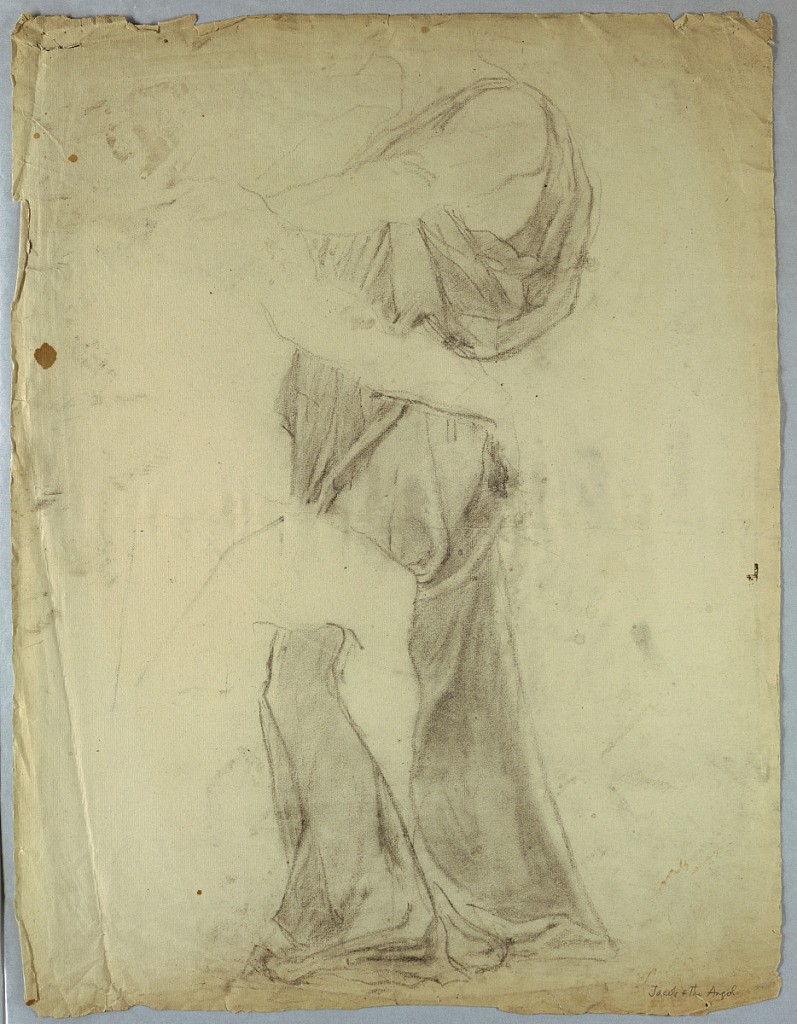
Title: Drapery Study for "Jacob Wrestling with the Angel"
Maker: Kenyon Cox, American, 1856–1919
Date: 1886
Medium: Black chalk on cream laid paper
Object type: Drawing
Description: Drapery study for a standing figure, wrestling with another figure indicated by outlines of the right arm and leg over the drapery.